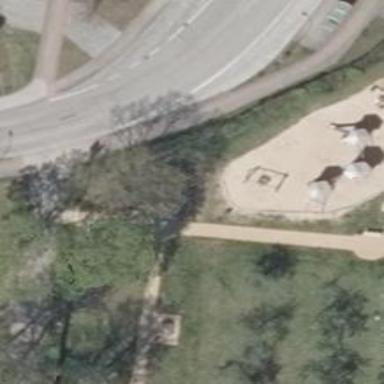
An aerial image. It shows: Playground with sand surface.